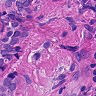
Metastatic tissue present: yes